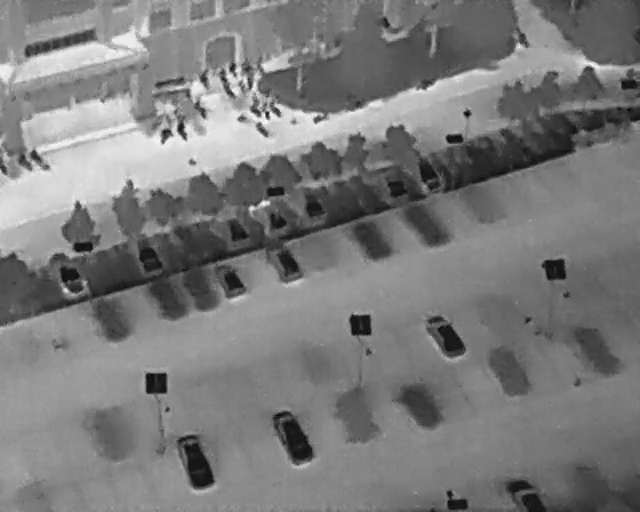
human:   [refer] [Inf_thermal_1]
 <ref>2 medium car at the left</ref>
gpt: <box>[[7, 52, 14, 56, 159], [20, 47, 26, 52, 159]]</box>

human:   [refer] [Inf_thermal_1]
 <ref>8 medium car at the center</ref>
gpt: <box>[[34, 42, 39, 46, 156], [38, 39, 45, 45, 149], [45, 37, 51, 41, 156], [58, 33, 64, 37, 157], [63, 31, 70, 35, 151], [65, 62, 73, 68, 149], [40, 48, 47, 54, 149], [32, 51, 38, 57, 153]]</box>

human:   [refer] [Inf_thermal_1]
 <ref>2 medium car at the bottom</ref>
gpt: <box>[[40, 82, 50, 88, 153], [25, 87, 34, 93, 162]]</box>

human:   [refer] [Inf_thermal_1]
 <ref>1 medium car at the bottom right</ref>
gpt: <box>[[79, 92, 84, 100, 2]]</box>

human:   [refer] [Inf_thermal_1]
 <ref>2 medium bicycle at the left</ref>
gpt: <box>[[2, 29, 4, 33, 50], [5, 28, 7, 33, 50]]</box>

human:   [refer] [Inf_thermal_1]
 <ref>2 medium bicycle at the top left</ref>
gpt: <box>[[24, 25, 27, 28, 17], [26, 24, 30, 26, 163]]</box>

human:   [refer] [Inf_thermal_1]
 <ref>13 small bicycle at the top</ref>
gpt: <box>[[29, 20, 33, 22, 156], [39, 24, 42, 26, 145], [33, 13, 36, 15, 165], [34, 17, 37, 19, 150], [34, 12, 37, 14, 158], [37, 11, 39, 14, 2], [37, 15, 40, 16, 2], [39, 11, 42, 13, 165], [36, 16, 39, 17, 156], [38, 20, 41, 22, 150], [40, 21, 43, 23, 160], [42, 19, 43, 23, 55], [49, 20, 50, 24, 150]]</box>

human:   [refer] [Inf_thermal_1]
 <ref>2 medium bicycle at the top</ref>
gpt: <box>[[29, 13, 34, 16, 162], [65, 13, 67, 18, 156]]</box>